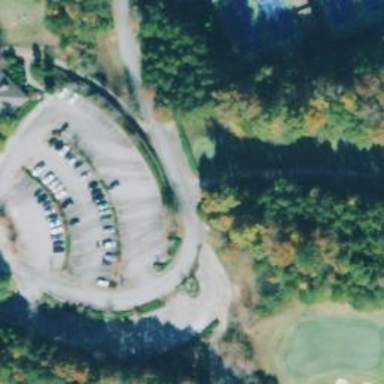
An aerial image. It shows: Golf tee.